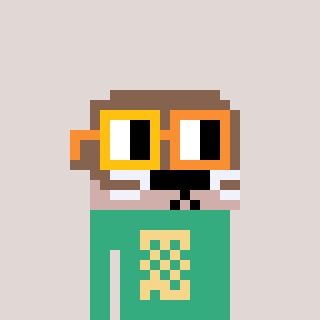
a pixel art character with square yellow and orange glasses, a otter-shaped head and a teal-colored body on a warm background